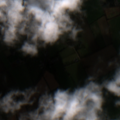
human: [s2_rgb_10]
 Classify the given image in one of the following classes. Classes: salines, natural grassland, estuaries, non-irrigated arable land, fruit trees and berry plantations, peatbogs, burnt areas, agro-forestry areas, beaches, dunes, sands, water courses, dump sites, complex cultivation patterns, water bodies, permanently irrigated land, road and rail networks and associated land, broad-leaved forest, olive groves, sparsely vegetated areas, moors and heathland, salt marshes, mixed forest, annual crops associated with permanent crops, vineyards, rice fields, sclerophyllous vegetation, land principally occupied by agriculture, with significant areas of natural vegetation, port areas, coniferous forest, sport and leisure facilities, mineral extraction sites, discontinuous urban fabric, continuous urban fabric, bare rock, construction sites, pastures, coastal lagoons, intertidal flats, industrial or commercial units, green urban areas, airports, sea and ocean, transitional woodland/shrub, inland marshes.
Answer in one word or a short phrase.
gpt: discontinuous urban fabric, pastures